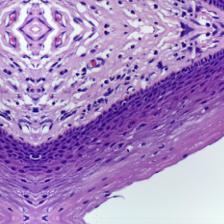
Diagnosis: Normal